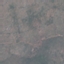
Label: HerbaceousVegetation